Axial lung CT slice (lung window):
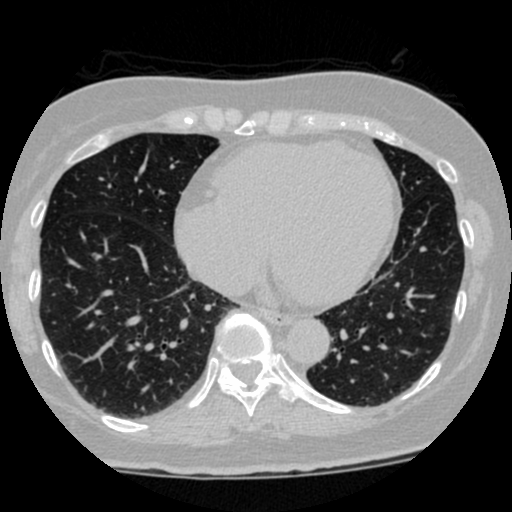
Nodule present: no